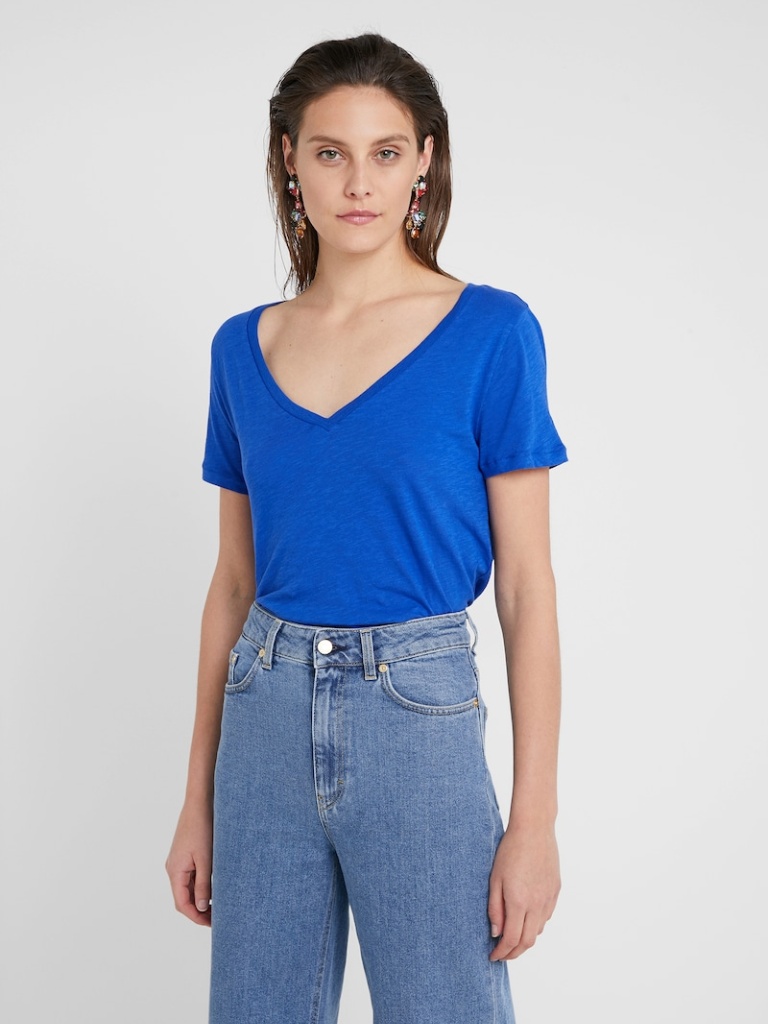
cotton fitted short sleeve hip length Fully Tucked in v-neck t-shirt